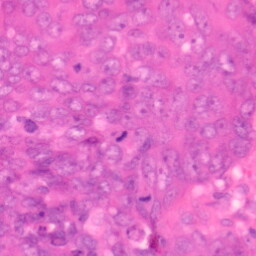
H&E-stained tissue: Colon